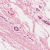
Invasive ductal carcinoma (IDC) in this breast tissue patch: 0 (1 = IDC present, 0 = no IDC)